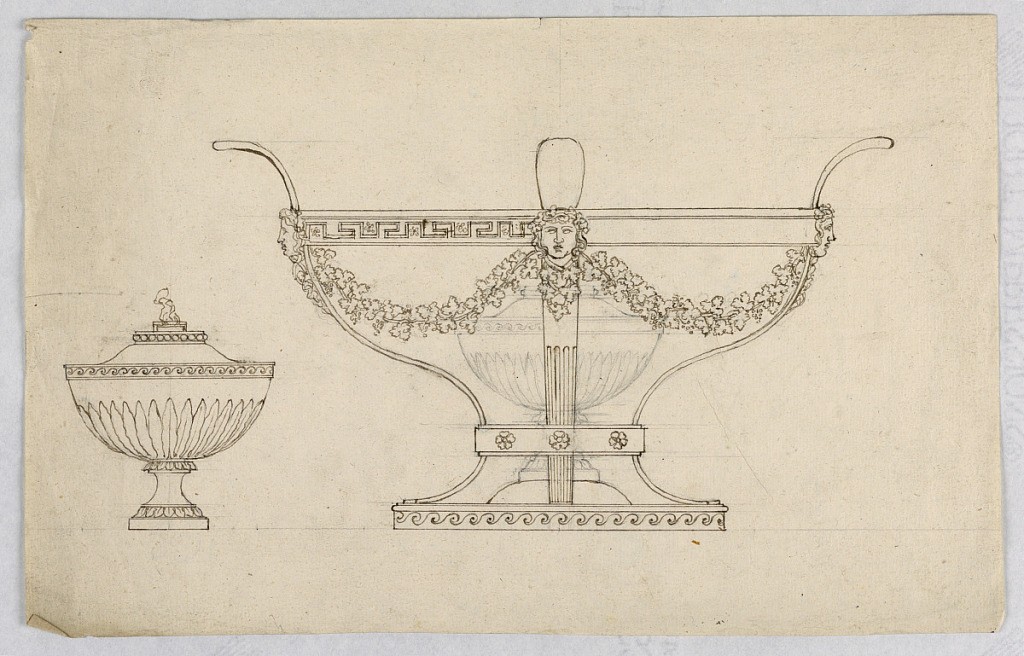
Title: Design for a Salt or Pepper Cellar
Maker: Pietro Belli, Italian, 1780–1828
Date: early 19th century
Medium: Pen and ink, graphite on paper
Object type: Drawing
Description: Horizontal rectangle. Design for a salt or pepper cellar. At right is the elevation: below is a base decorated with a wave ornament, with part of a sphere in the center. Four curved legs stand upon it. Above, the legs lead to masks, supporting vine festoons.They are connected by a moulding with a fret band. Above are slopes as handles. Upon the sphere stands a tureen. Its elevation is drawn at left. The lower part of its body is covered by a row of leaves. On top is a figure.